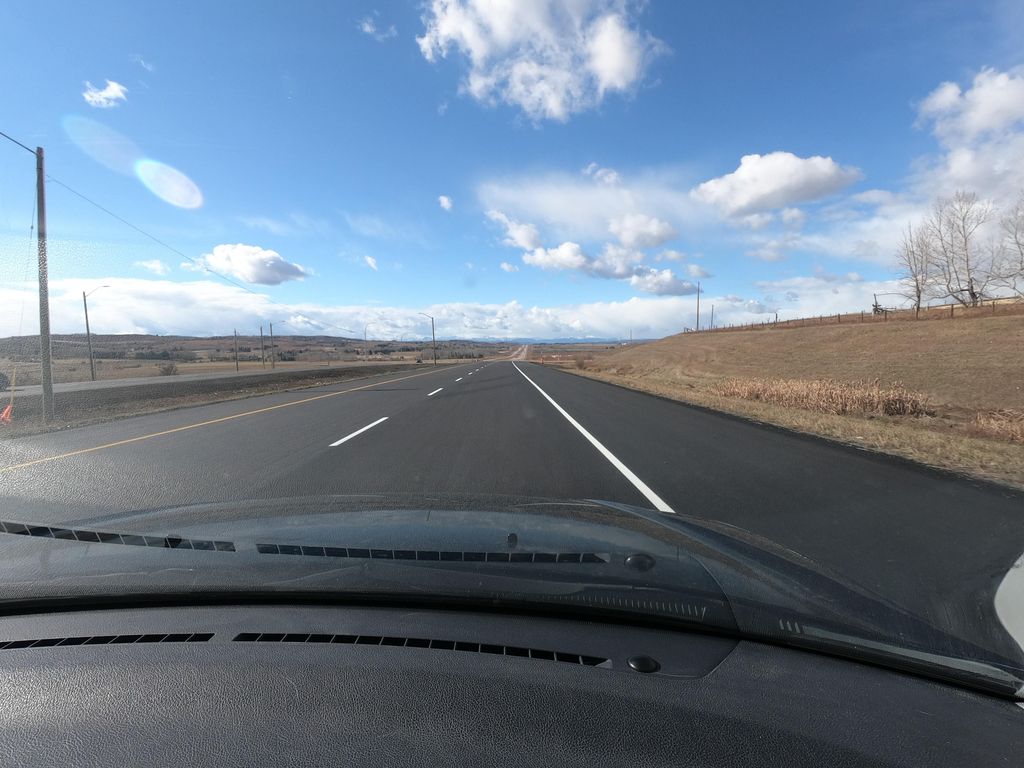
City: calgary